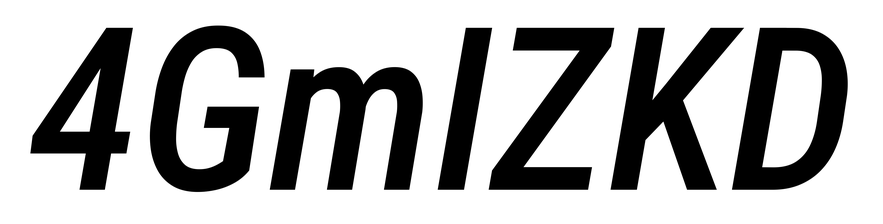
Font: Roboto-Italic_Condensed_Medium_Italic